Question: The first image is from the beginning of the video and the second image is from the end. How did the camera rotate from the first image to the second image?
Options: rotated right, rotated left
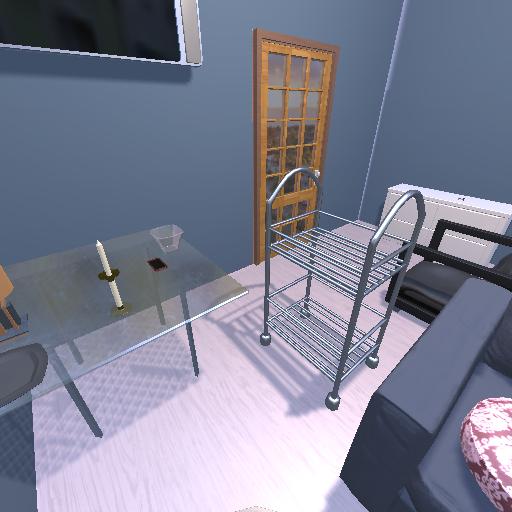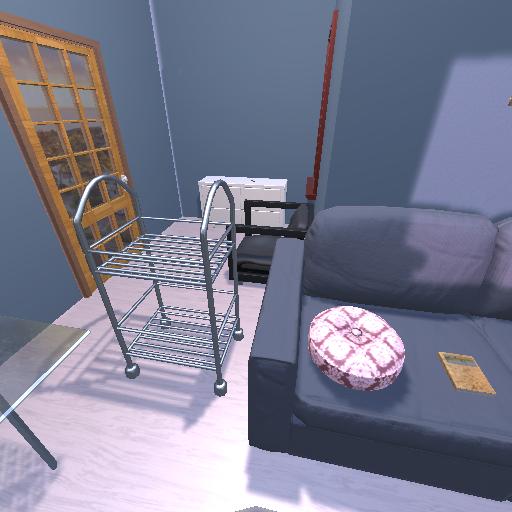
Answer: rotated right